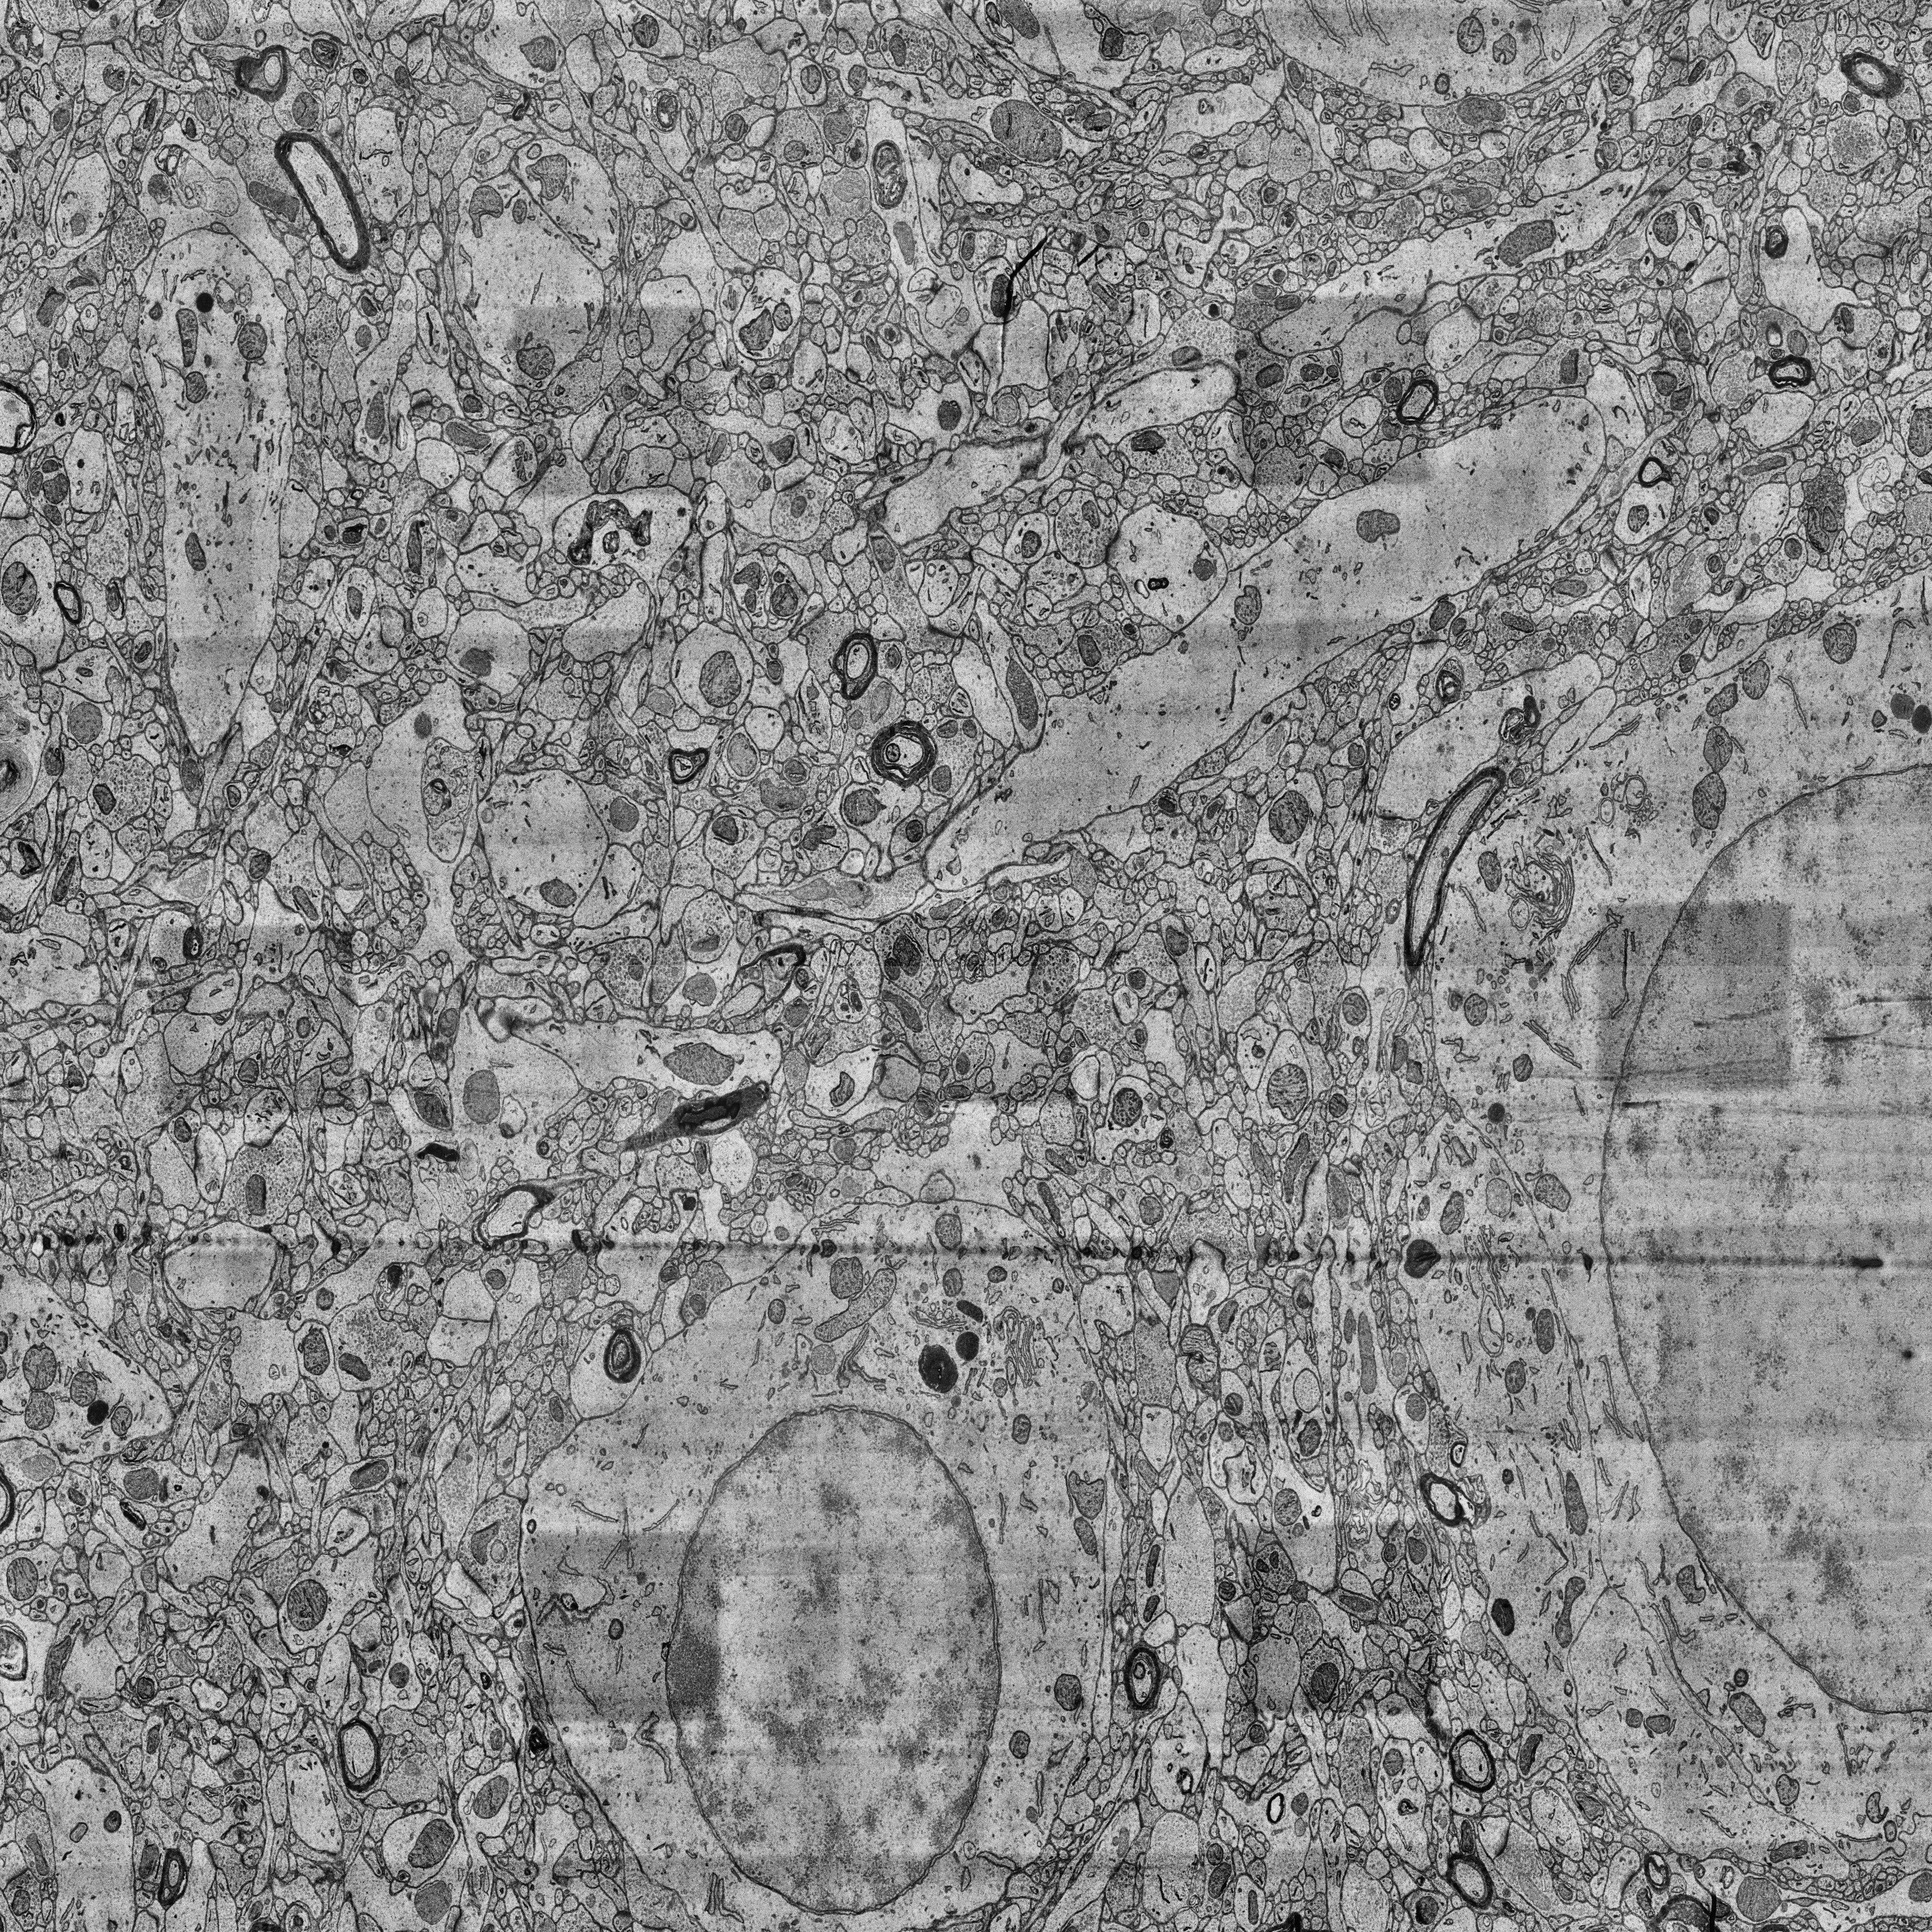
Electron microscopy slice of human cortex tissue
Slice depth (z): 372
Mitochondria instances in slice: 428